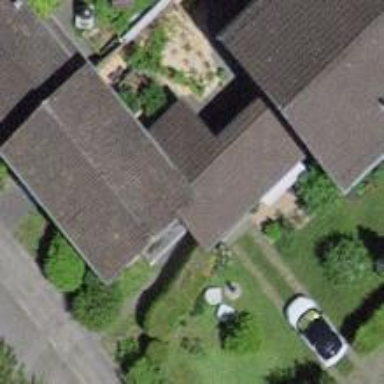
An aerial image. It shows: Gabled building with roof made of roof tiles.